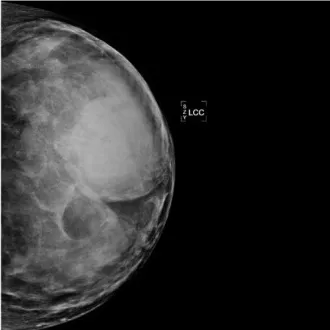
Manifestations (A, B) in the PASH image showed changes in the double milk molybdenum target, which showed an oval isondense mass.
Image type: radiology (x_ray)